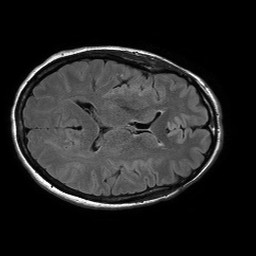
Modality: FLAIR
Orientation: axial
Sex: female
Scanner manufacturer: philips
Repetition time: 11 s
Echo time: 0.125 s